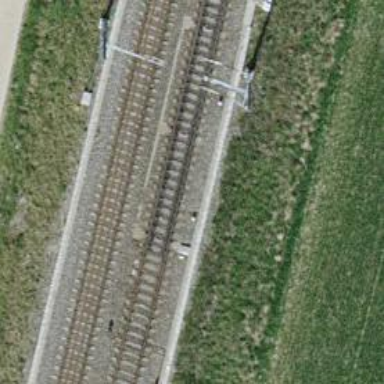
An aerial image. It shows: Railway track with contact lines for electrification.